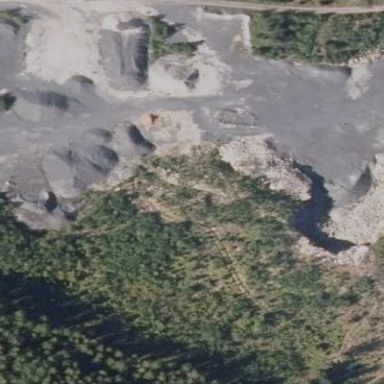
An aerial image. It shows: Quarry with gravel as the main resource.